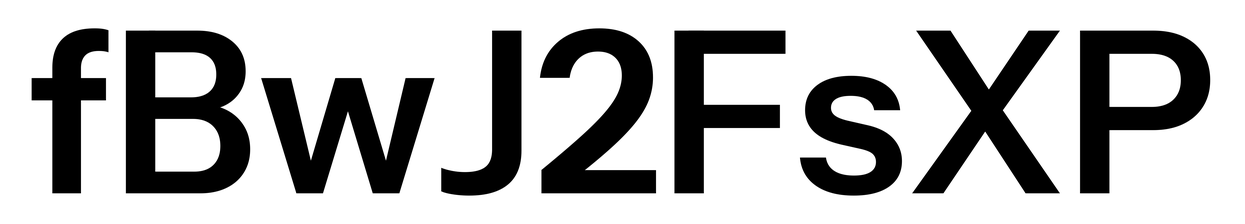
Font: InstrumentSans_SemiBold